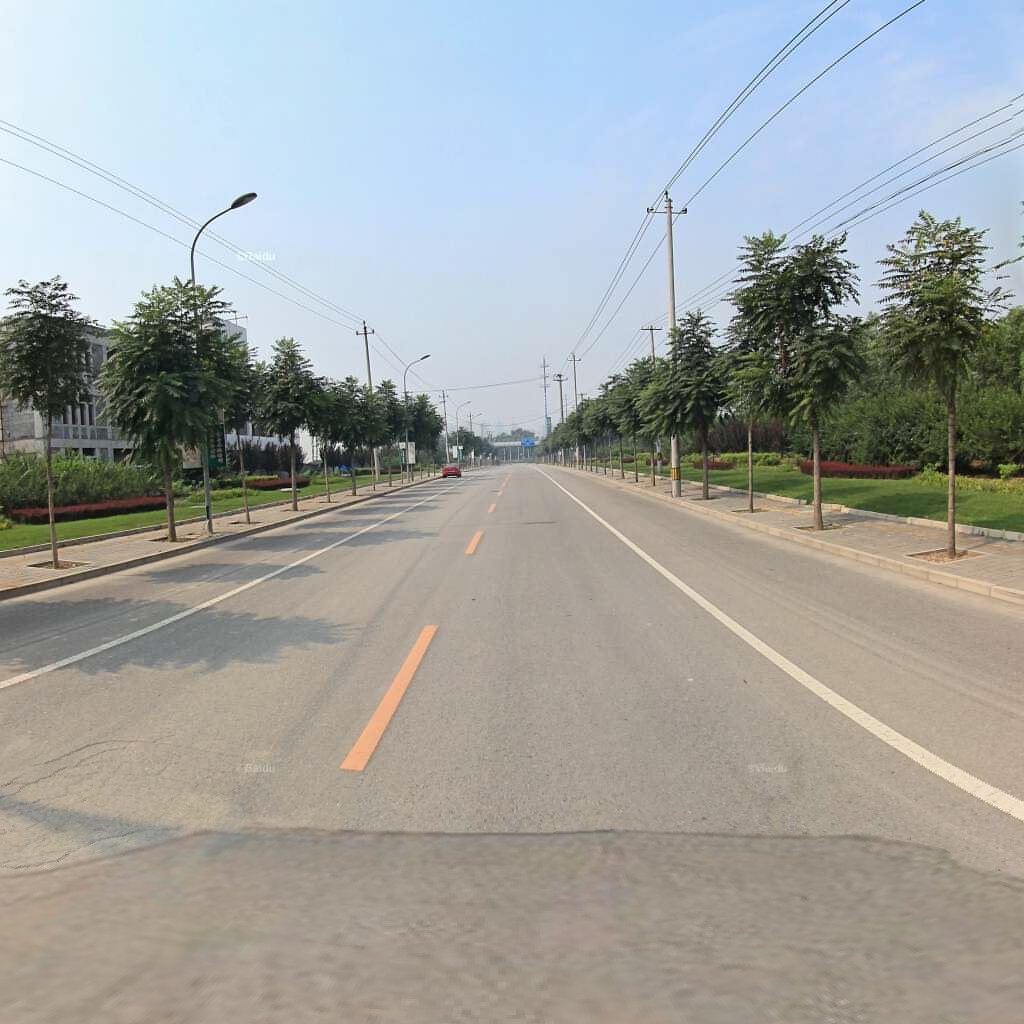
Region: Chaoyang
Road damage annotations: alligator crack